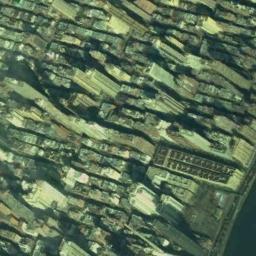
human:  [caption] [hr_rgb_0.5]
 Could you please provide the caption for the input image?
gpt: A dense commercial area has lots of buildings of different heights .

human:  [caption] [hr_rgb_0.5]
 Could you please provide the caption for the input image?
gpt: The building in the lower right corner is the highest .

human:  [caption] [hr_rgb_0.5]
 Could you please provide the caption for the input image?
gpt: The commercial area is consist of many tall buildings .

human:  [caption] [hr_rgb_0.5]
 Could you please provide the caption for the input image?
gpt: There are many dense tall buildings and several roads and many trees in a business district .

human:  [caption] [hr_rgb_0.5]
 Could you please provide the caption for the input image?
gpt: There are so many buildings on a dense commercial area .